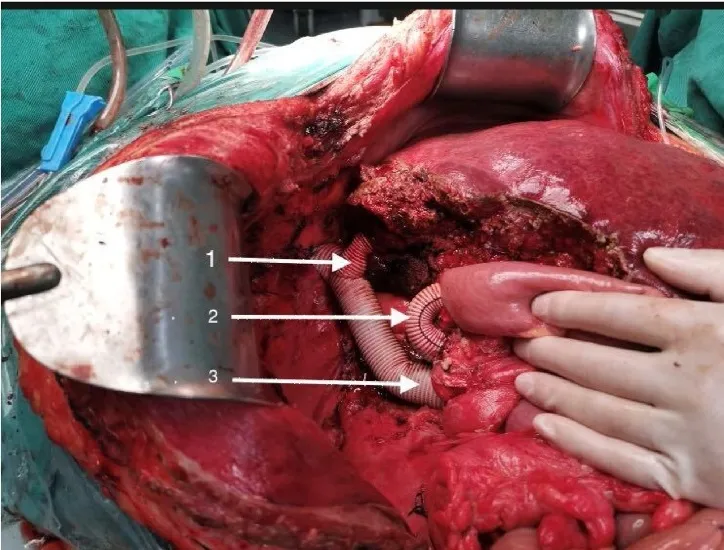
A; The left HV was reconstructed to IVC using end-to-side anastomosis. The left-PV and left-HA were reconstructed using end-to-end anastomosis. The left-HB was reconstructed using bilioenterostomy. 1: left HV, 2: left-PV, 3: IVC.
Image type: medical_photograph (other_medical_photograph)